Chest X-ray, AP view. Patient: 18 years old, sex M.
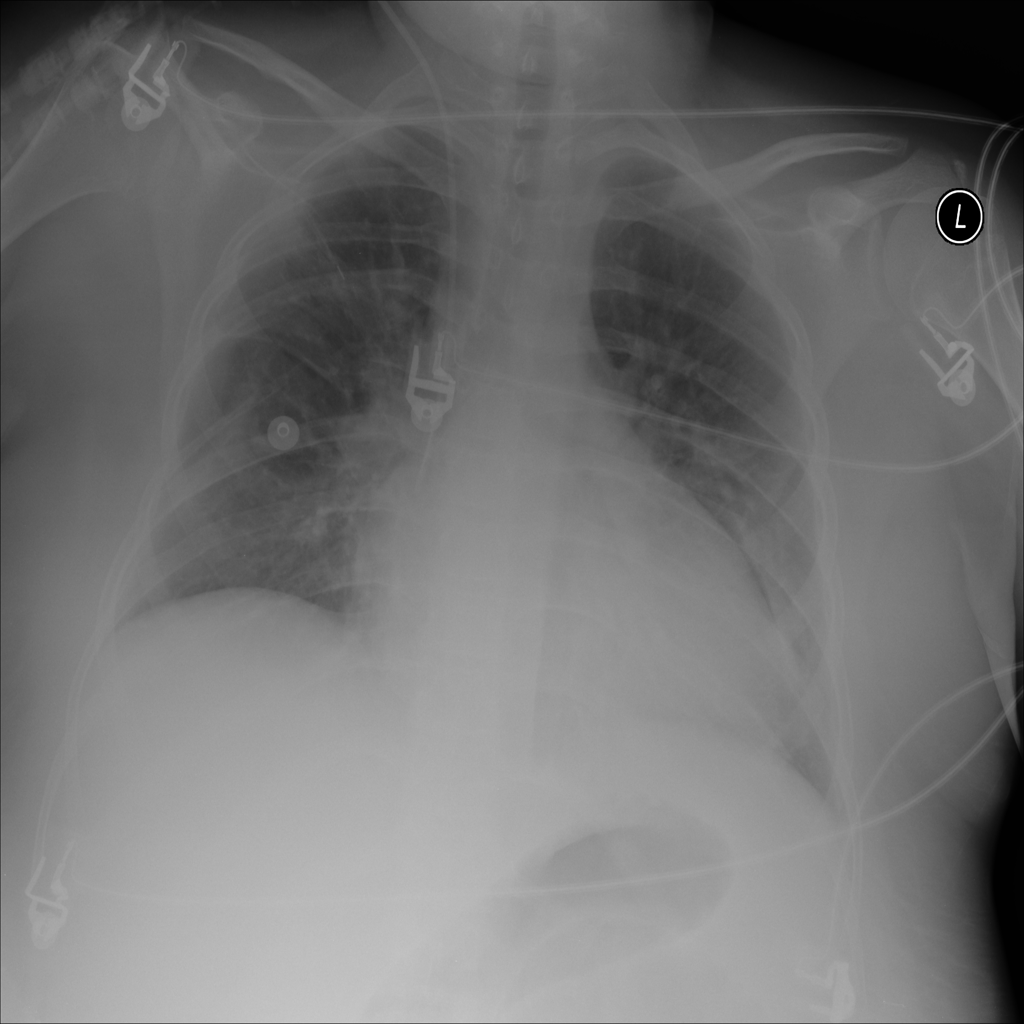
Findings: Infiltration